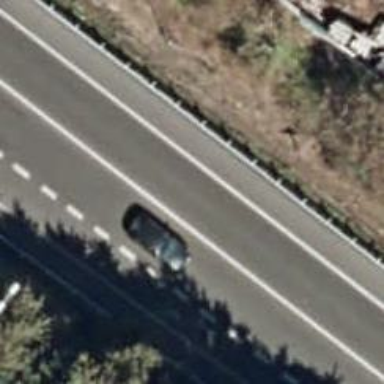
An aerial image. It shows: Trunk highway.